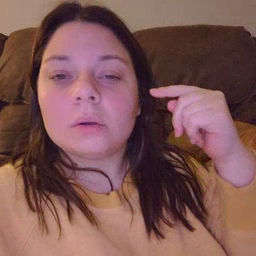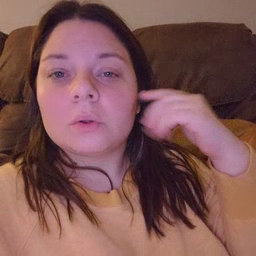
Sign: noisy